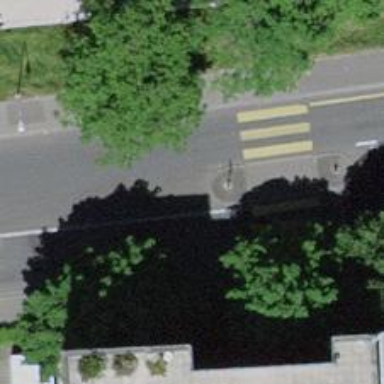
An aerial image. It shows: Rumble strip for traffic calming.